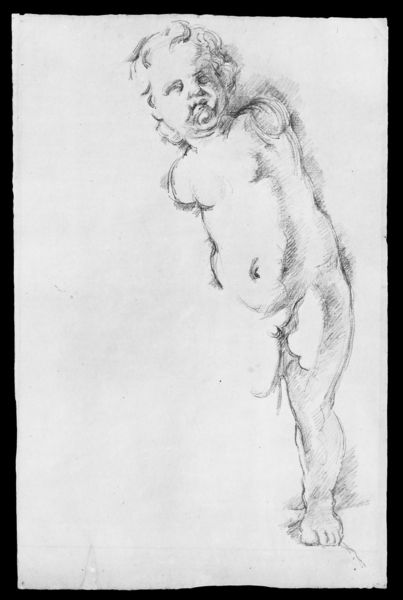
Titel: nach Cupid (Puget zugeschrieben)
Künstler: Paul Cézanne
Institution: London, British Museum
Schlagwörter: feder, kopf, nackt, haar, skizze, zeichnung, arme, gesicht, haare, kind, blatt, locken, putto, bein, italien, studie, grafik, graphik, baby, nabel, bauch, junge, knabe, fuss, torso, bleistift, entwurf, amor, bube, rumpf, federzeichnung, leonardo da vinci, vorstudie, unvollständig, pausbacken, fehlen, llocken, bleistigt, keine arme